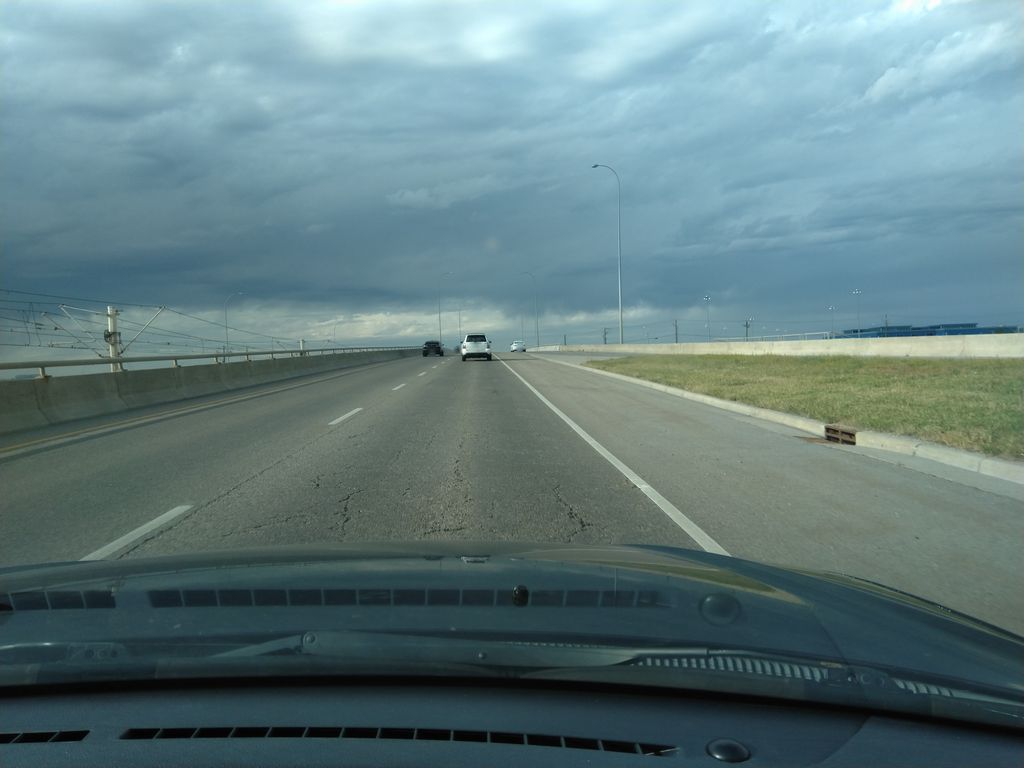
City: calgary